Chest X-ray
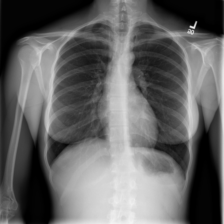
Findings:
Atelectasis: negative
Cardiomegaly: negative
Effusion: negative
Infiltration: negative
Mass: negative
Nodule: negative
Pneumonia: negative
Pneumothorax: negative
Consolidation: negative
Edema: negative
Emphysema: negative
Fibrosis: negative
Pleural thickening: negative
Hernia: negative